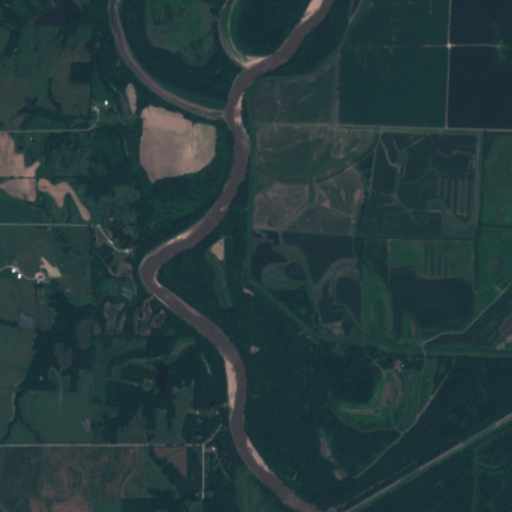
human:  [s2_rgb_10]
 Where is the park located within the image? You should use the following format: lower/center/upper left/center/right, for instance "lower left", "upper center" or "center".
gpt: The park is located in the lower center of the image.
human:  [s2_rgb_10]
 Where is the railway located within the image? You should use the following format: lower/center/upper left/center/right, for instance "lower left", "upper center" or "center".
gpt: The railway is located in the lower right of the image.
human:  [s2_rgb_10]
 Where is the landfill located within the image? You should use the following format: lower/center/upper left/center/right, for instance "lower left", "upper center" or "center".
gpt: There is no landfill in the image.